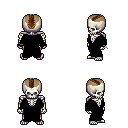
a pixel art fantasy rpg character, male body template, skeleton, black robe, gold greaves, brown short mohawk hairstyle, bracelets, four views (front, back, left, right), 2x2 character sprite sheet, small pixel art, hard edges, no anti-aliasing